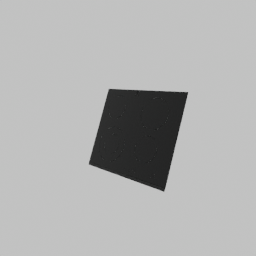
Label: appliances